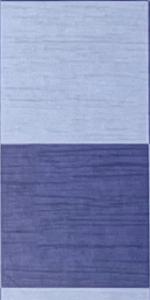
Label: Empty